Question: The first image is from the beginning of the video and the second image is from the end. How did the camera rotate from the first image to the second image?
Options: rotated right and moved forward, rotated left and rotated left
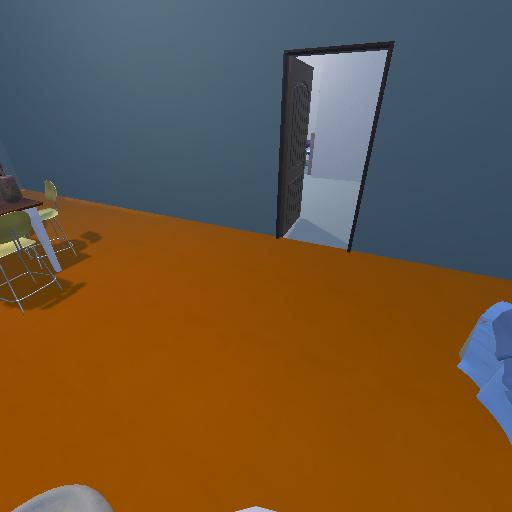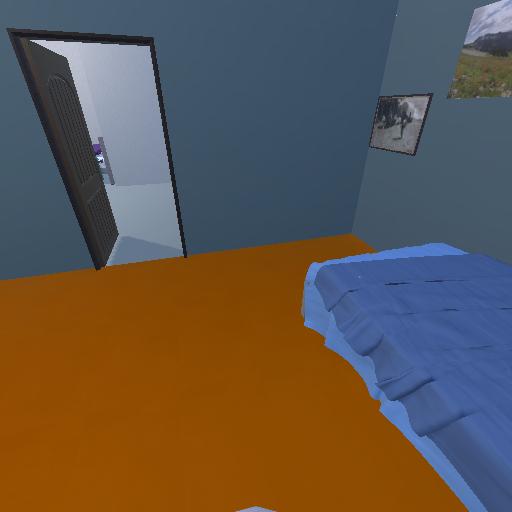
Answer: rotated right and moved forward